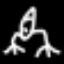
Label: frog